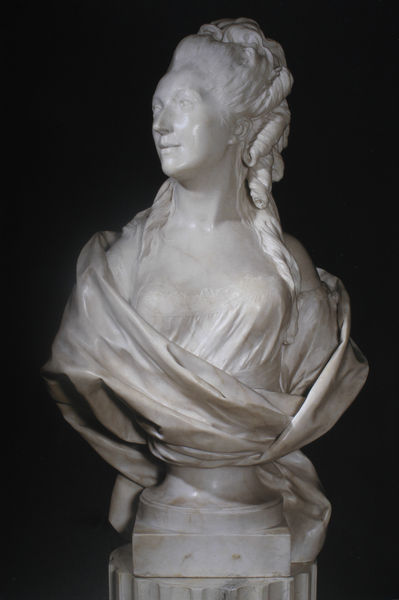
Titel: Mme Paul-Louis Girardot de Vermenoux
Künstler: Jean-Antoine Houdon
Standort: San Marino
Institution: The Huntington Library, Art Collections, and Botanical Gardens
Schlagwörter: kopf, körper, schatten, umhang, weiß, mädchen, ausschnitt, brust, busen, frankreich, frau, frisur, haar, hell, licht, marmor, mund, nase, ohr, profil, schwarz, stirn, säule, blick, dame, schal, tuch, alt, augen, barock, bluse, falten, gesicht, kleidung, lang, mensch, sockel, stein, bildnis, hals, portrait, porträt, figur, haare, mantel, stoff, adel, klassizismus, brustbild, kinn, lippen, locke, locken, madame, rokoko, schultern, zart, skulptur, statue, bewegt, perücke, lächeln, taille, brüste, modell, ausdruck, zopf, büste, glanz, draperie, glänzend, bildhauerei, faltenwurf, hochsteckfrisur, plastik, poliert, edel, stola, drapierung, foto, fotografie, oben, antike, links, lockig, proträt, photo, halbprofil, antik, antikisierend, aufklärung, postament, gips, drehung, strähnen, mamor, klassizistisch, säulenstumpf, stele, statur, wendung, seitlicher blick, torsion, achseln, houdon, frauenbüste, drapperie, blcik, sophie, meisseln, bildnsi, wanen, schutern, ttaille, frau haare büste, enlocken, ebüste